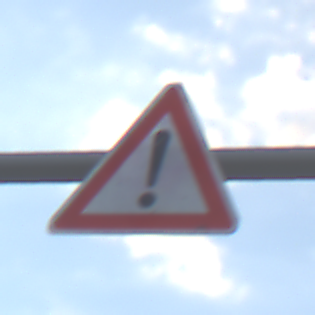
Verkehrszeichen: Gefahrenstelle
Umgebung: Outdoor, Nature
Tageszeit: SunriseSunset
Wetter: PartlyCloudy
Licht: Natural
Jahreszeit: NotSpecified
Kontrast: LowContrast